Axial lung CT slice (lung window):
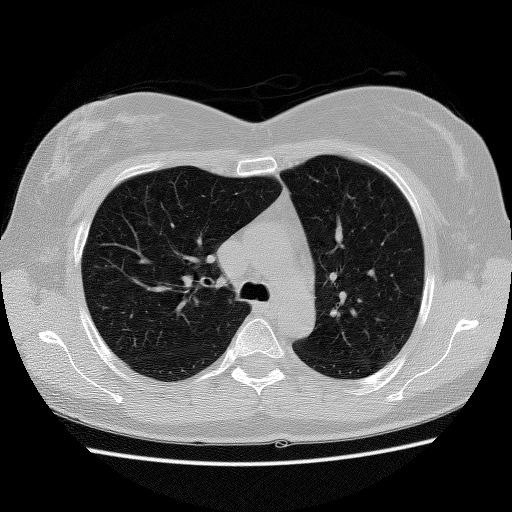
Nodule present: no